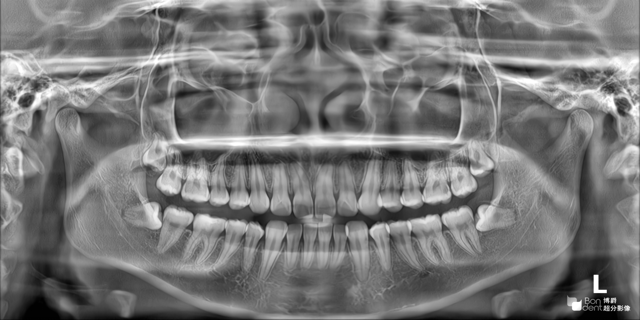
adult